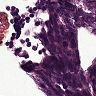
Metastatic tissue present: no